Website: lowes
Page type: receipt
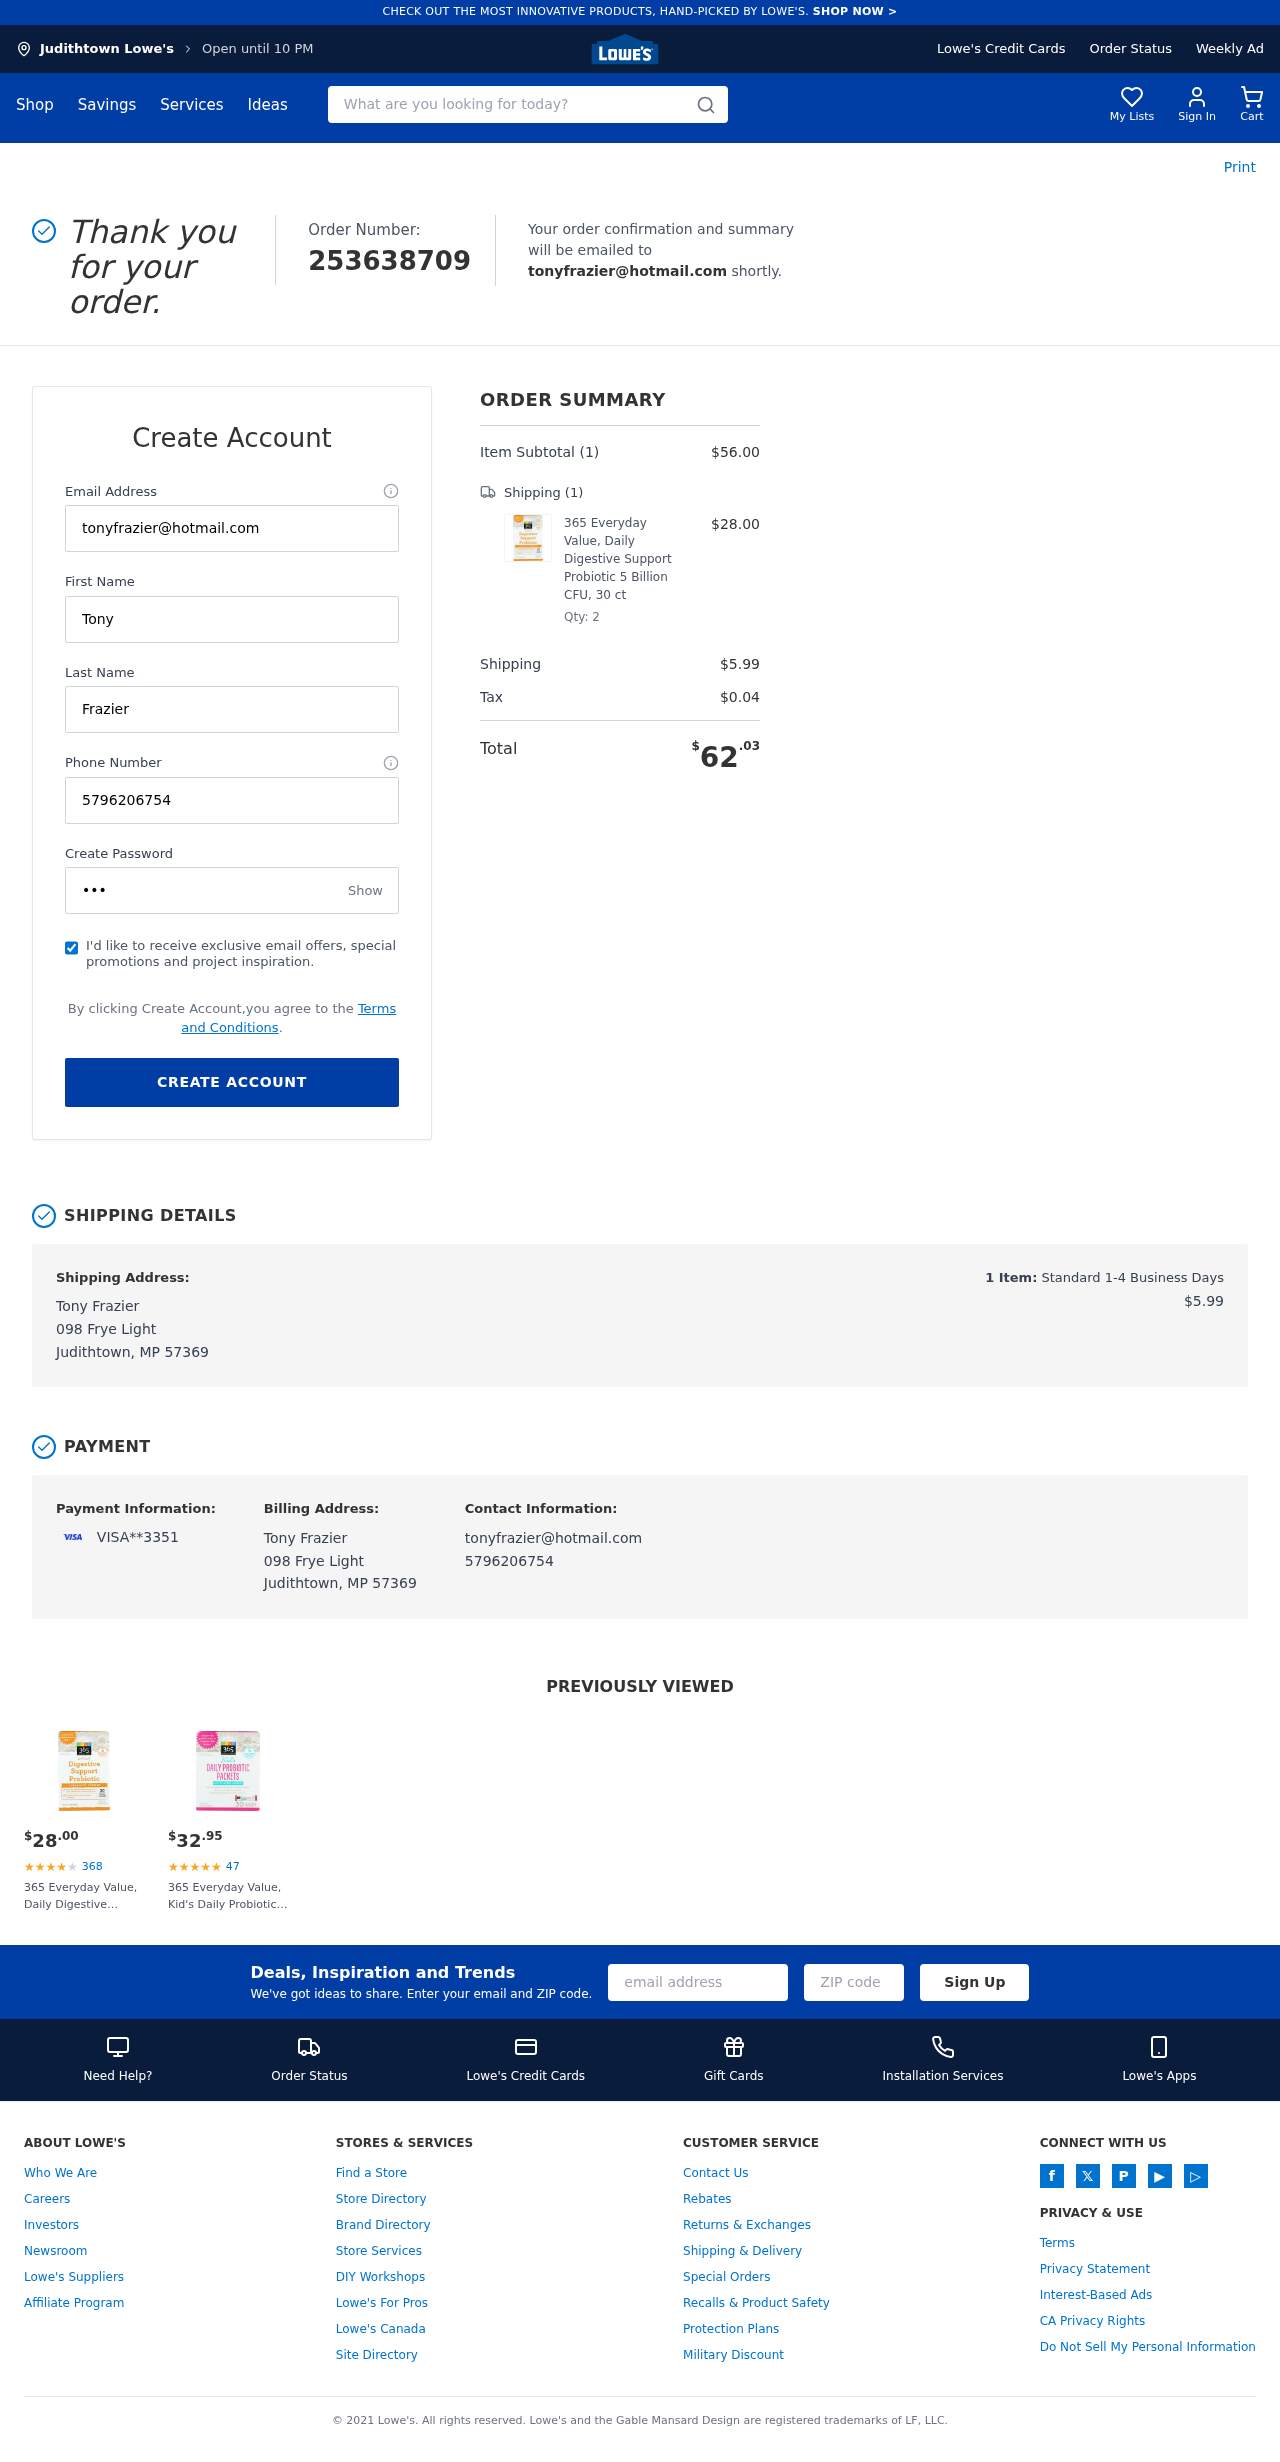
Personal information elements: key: PII_CARD_LAST4
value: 3351
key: PII_CARD_TYPE
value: VISA
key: PII_CITY
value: Judithtown
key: PII_EMAIL
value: tonyfrazier@hotmail.com
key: PII_FULLNAME
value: Tony Frazier
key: PII_PHONE
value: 5796206754
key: PII_STREET
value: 098 Frye Light
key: PII_FIRSTNAME
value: Tony
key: PII_LASTNAME
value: Frazier
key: PII_CITY_STATE_ZIP
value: Judithtown, MP 57369
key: PII_FULLNAME2
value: Tony Frazier
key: PII_FULLNAME3
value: Tony Frazier
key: PII_FIRSTNAME2
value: Tony
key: PII_FIRSTNAME3
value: Tony
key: PII_LASTNAME2
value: Frazier
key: PII_LASTNAME3
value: Frazier
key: PII_FIRSTNAME_DERIVED
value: Tony
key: PII_LASTNAME_DERIVED
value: Frazier
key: PII_FULLNAME_DERIVED
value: Tony Frazier
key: PII_NAME_FULL_DERIVED
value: Tony Frazier
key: PII_STREET2
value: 098 Frye Light
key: PII_CITY_STATE_ZIP2
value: Judithtown, MP 57369
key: PII_EMAIL2
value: tonyfrazier@hotmail.com
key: PII_EMAIL3
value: tonyfrazier@hotmail.com
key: PII_PHONE_LINE
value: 6754
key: PII_PHONE_SUFFIX
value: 6754
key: PII_PHONE2
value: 5796206754
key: PII_PHONE3
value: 5796206754
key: PII_PHONE_NUMERIC
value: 5796206754
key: PII_PHONE_LINE_NUMERIC
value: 6754
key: PII_PHONE_SUFFIX_NUMERIC
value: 6754
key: PII_PHONE2_NUMERIC
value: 5796206754
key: PII_PHONE3_NUMERIC
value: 5796206754
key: PII_PHONE_DIGITS
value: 5796206754
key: PII_PHONE_LAST4
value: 6754
Product elements: key: PRODUCT1_NAME
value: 365 Everyday Value, Daily Digestive Support Probiotic 5 Billion CFU, 30 ct
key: PRODUCT1_PRICE
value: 28
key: PRODUCT1_QUANTITY
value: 2
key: PRODUCT2_NAME
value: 365 Everyday Value, Kid's Daily Probiotic Packets, 30 ct
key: PRODUCT2_NUM_RATINGS
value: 47
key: PRODUCT2_PRICE
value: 32.95
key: PRODUCT1_PRICE2
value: $28.00
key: PRODUCT1_RATING2
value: ★
★
★
★
★
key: PRODUCT1_NUM_RATINGS2
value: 368
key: PRODUCT1_NAME2
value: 365 Everyday Value, Daily Digestive Support Probiotic 5 Billion CFU, 30 ct
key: PRODUCT2_RATING
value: ★
★
★
★
★
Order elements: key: ORDER_ID
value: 253638709
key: ORDER_NUM_ITEMS
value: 1
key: ORDER_SUBTOTAL
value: $56.00
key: ORDER_NUM_ITEMS2
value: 1
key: ORDER_SHIPPING_COST
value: $5.99
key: ORDER_TAX
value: $0.04
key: ORDER_TOTAL
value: $62.03
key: ORDER_NUM_ITEMS3
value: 1
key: ORDER_SHIPPING_COST2
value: $5.99
Search elements: key: HEADER_SEARCH
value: What are you looking for today?